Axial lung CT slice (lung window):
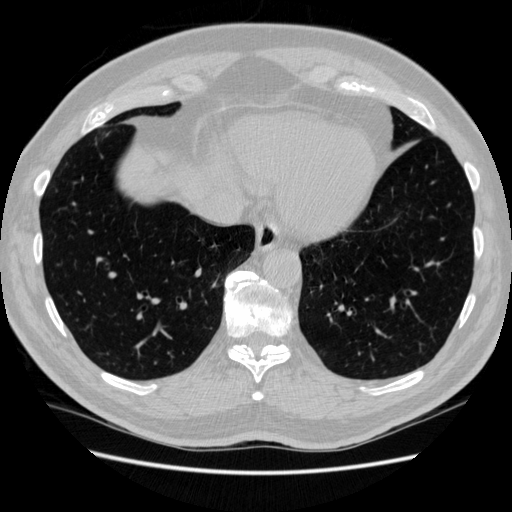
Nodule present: no